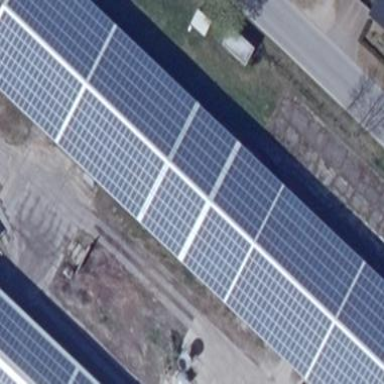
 generating electricity through photovoltaic methods."